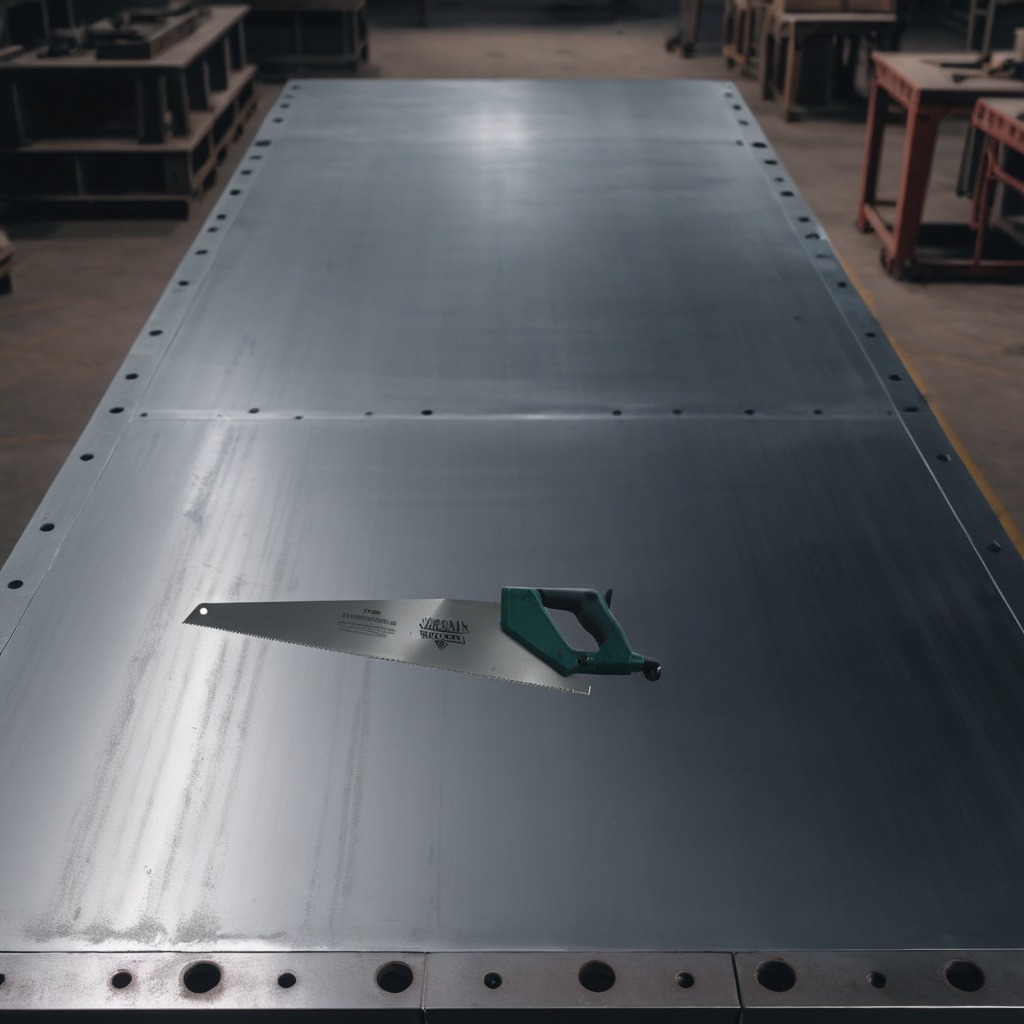
A handheld metal saw is lying on the cold steel table in a mining workshop.